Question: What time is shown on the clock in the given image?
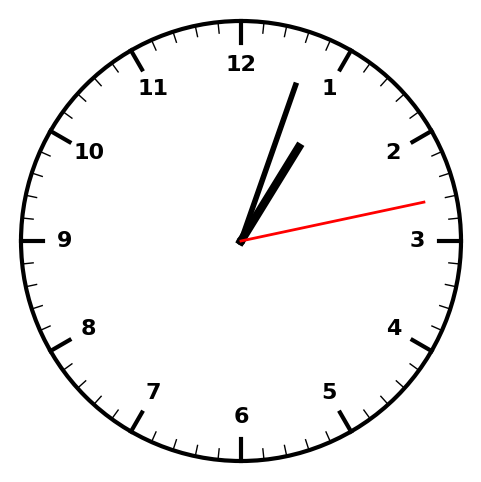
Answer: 01:03:13